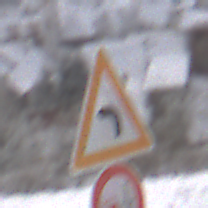
Verkehrszeichen: KurveLinks
Zusatzzeichen unten: VerbotUeberholenEinspurigeFahrzeuge
Umgebung: Outdoor, Nature
Tageszeit: MorningAfternoon
Wetter: PartlyCloudy
Licht: Natural
Jahreszeit: Winter
Kontrast: HighContrast